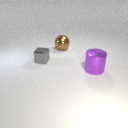
large brown metal sphere behind small gray metal cube